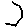
Label: hexagon